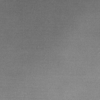
Label: dusty